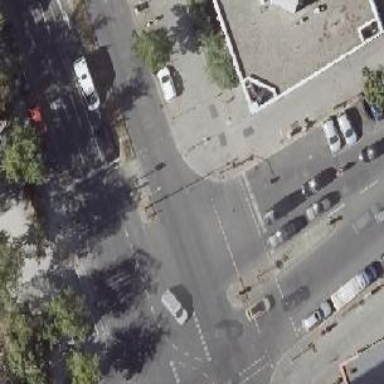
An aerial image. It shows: Road crossing with traffic signals.